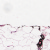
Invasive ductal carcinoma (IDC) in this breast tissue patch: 0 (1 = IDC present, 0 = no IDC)